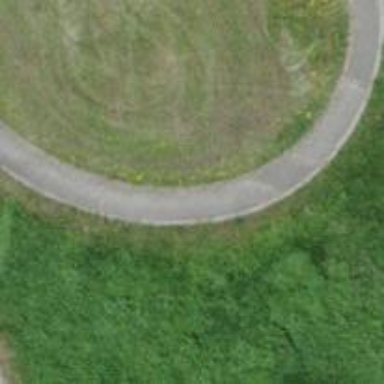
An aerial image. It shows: Footway along the road.